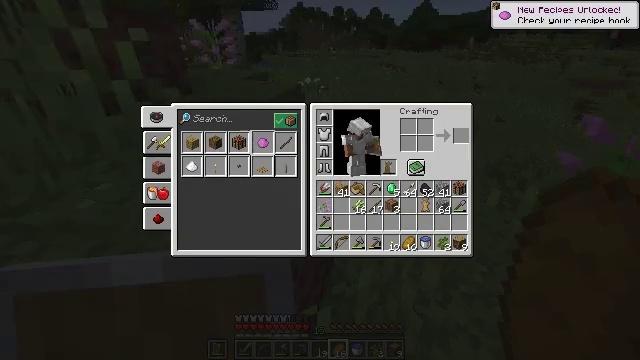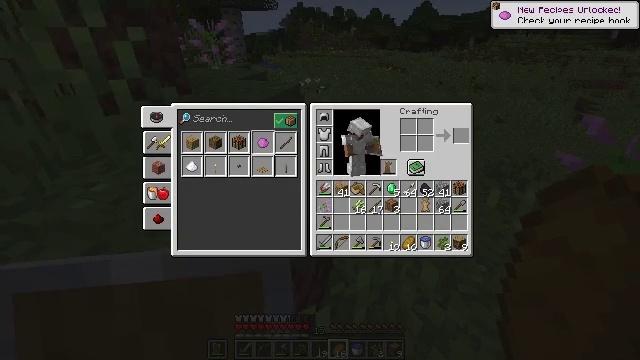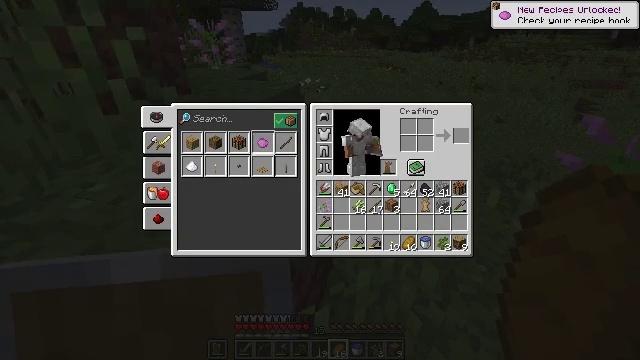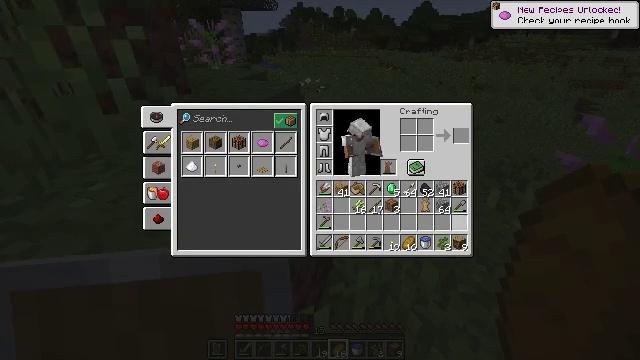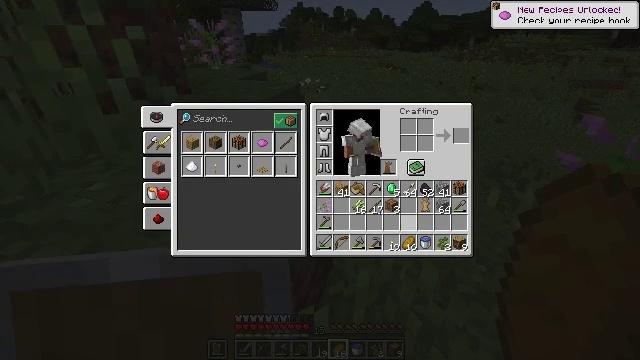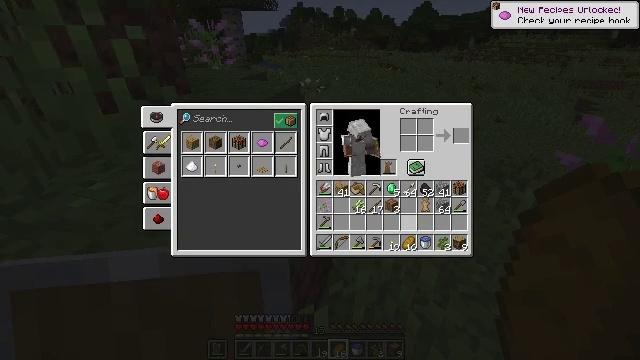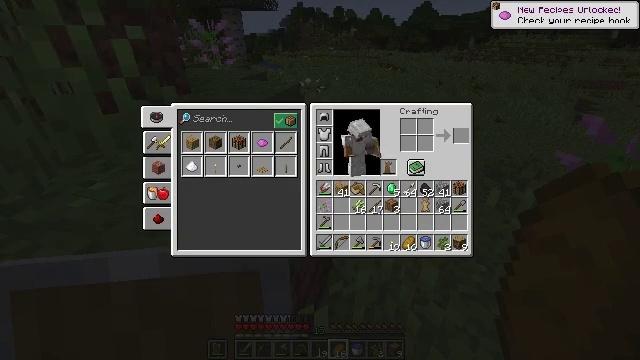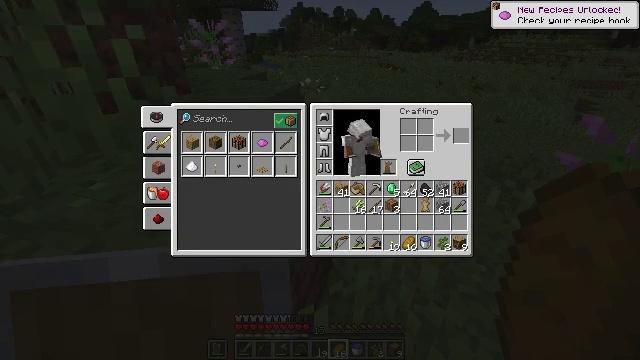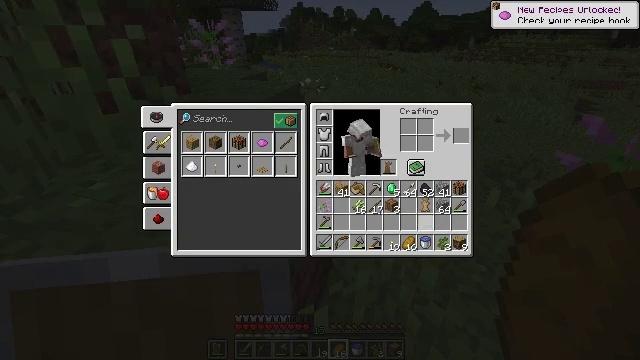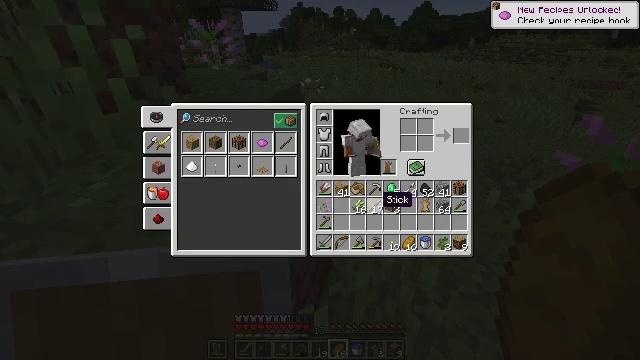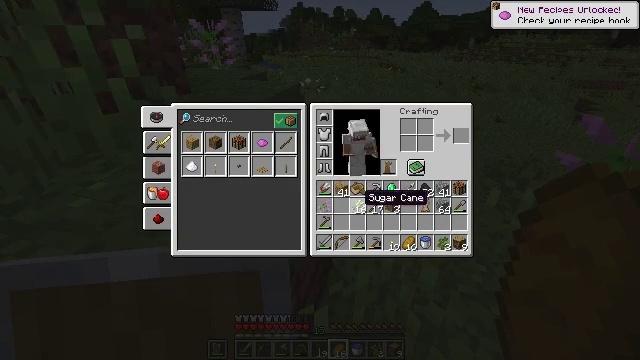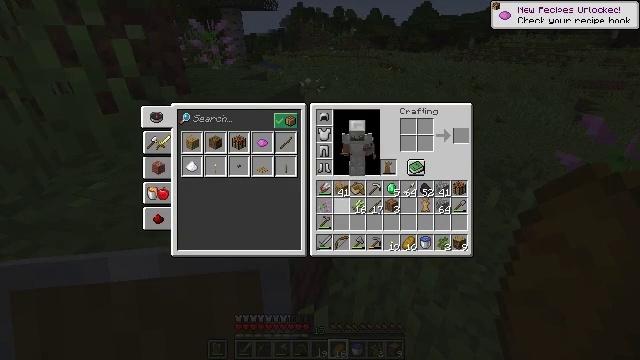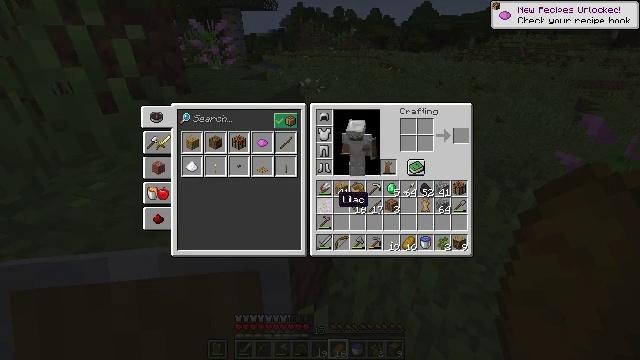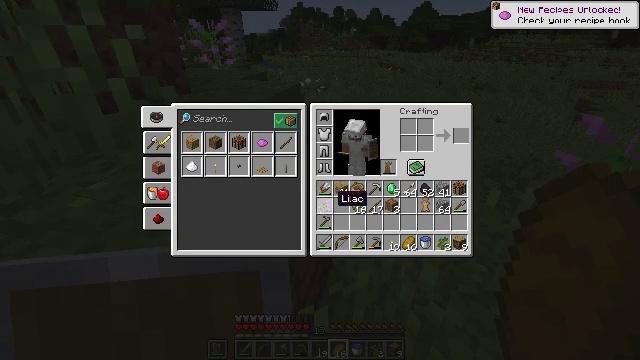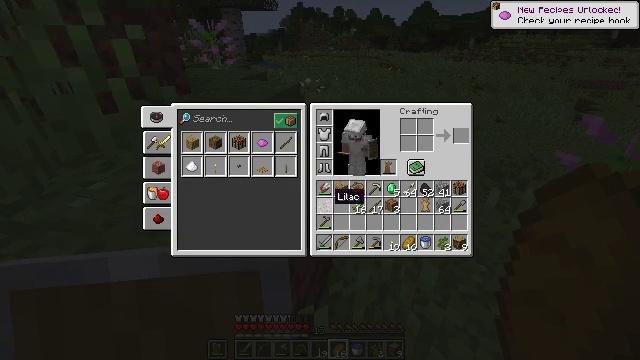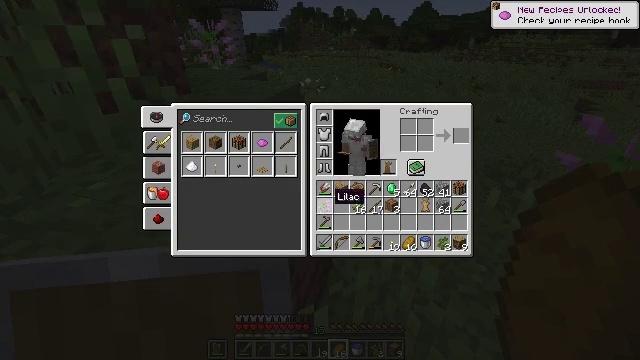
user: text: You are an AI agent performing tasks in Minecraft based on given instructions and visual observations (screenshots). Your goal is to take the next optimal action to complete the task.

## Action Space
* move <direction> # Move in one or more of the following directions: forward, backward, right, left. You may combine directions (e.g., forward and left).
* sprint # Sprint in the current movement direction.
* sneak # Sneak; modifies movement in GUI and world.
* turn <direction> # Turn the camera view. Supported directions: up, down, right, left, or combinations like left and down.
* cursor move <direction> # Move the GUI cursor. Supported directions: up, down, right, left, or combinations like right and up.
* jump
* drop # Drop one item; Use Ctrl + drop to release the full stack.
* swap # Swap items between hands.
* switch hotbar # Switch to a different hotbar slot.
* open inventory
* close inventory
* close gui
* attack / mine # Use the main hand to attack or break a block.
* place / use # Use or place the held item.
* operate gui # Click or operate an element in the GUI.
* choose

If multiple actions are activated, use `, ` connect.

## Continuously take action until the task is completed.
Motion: motion action
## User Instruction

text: Prepare to create magenta dye.
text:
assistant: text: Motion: turn right and down
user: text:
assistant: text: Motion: turn left
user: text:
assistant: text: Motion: turn left
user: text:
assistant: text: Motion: turn left
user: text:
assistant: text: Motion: turn right
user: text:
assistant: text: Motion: turn right and down
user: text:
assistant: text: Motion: no_op
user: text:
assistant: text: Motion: turn left and up
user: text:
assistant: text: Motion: turn left and up
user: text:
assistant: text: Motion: turn left
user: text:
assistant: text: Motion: turn left
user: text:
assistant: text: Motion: sneak, turn left
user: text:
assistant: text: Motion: sneak
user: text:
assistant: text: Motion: sneak
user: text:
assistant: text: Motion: sneak, attack / mine
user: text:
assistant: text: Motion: sneak, attack / mine
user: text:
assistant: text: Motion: sneak
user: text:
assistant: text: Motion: sneak, turn right and up
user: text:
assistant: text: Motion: sneak, turn right and up
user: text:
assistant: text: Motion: sneak, turn right and up
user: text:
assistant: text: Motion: no_op
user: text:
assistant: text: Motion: no_op
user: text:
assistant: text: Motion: turn left and down
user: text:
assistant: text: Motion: turn left and down
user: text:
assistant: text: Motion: no_op
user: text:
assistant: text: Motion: no_op
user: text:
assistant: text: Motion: attack / mine
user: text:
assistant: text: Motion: turn right, attack / mine
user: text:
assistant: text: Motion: turn right and up
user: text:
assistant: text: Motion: turn right and up